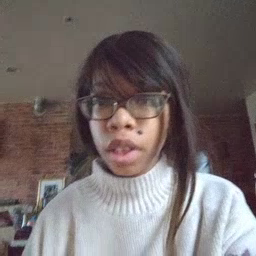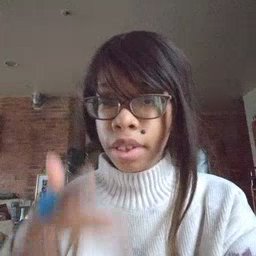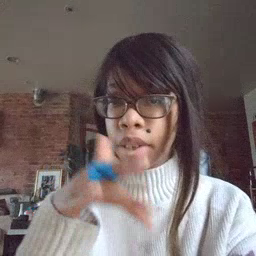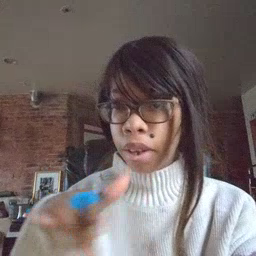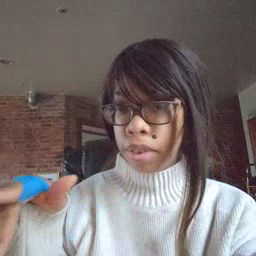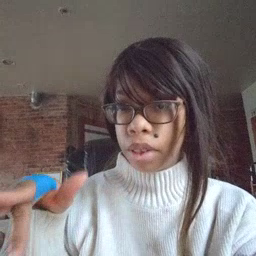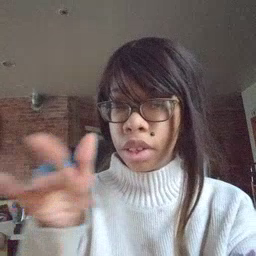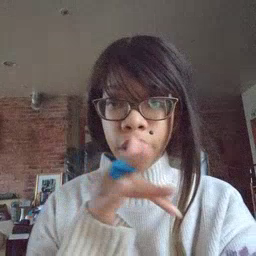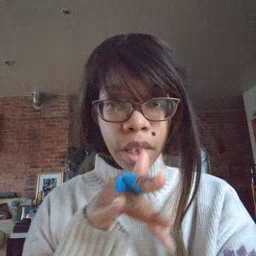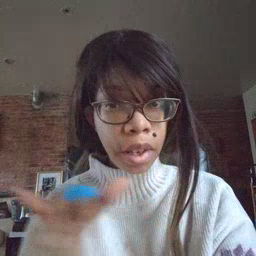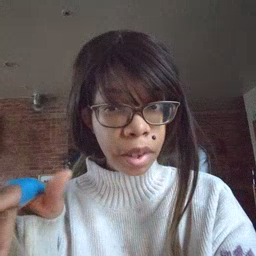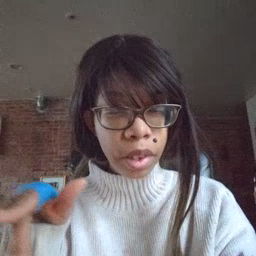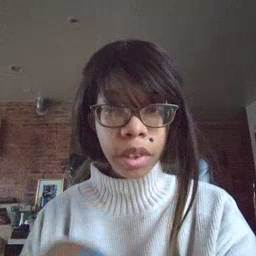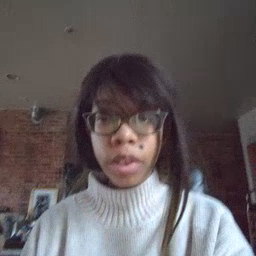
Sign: empty